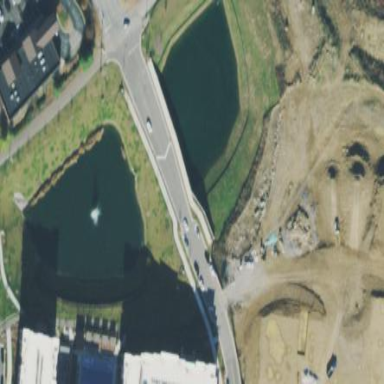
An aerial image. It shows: Retention basin filled with water.